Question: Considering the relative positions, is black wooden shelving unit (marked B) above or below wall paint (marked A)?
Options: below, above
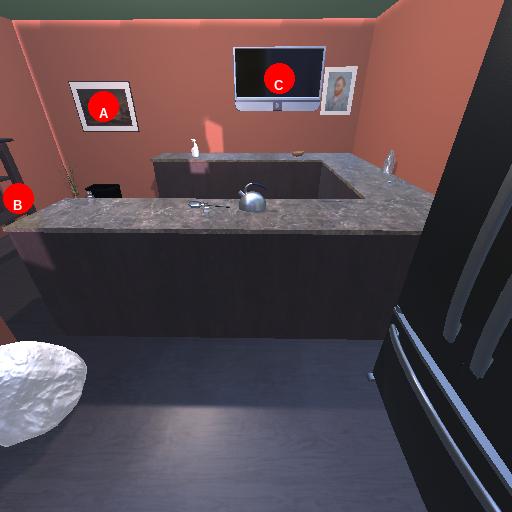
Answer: below